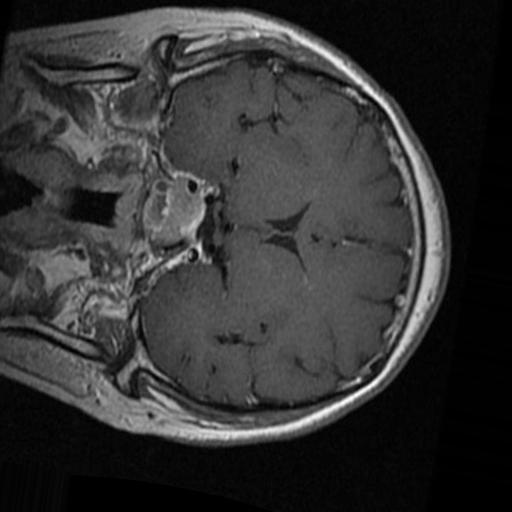
Label: brain_tumor